Question: When I send ACTION_OPEN_DOCUMENT_TREE intent I can see some kind of SD card label.
How I can get it in my application?

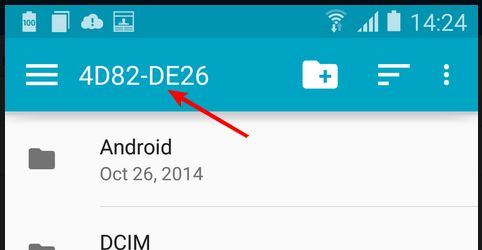
Answer: You should send this intent using startActivityForResult method.
'''
Intent intent = new Intent(Intent.ACTION_OPEN_DOCUMENT_TREE);
intent.putExtra("android.content.extra.SHOW_ADVANCED", true);
startActivityForResult(intent, REQUEST_CODE);
'''
After that you can get the uuid in your onActivityResult method.
'''
public void onActivityResult(int requestCode, int resultCode, Intent data) {
Uri treeUri = intent.getData();
final int splitIndex = treeId.indexOf(':', 1);
final String uuid = treeId.substring(0, splitIndex);
}
'''
uuid is the text, that your are looking for.
If you need to get uuid of all storages, without showing documents tree picker, you can use StorageManager. But getVolumeList, and getUuid methods are hidden so I used reflection to get it.
'''
StorageManager mStorageManager = (android.os.storage.StorageManager) mContext
.getSystemService(Context.STORAGE_SERVICE);
Class<?> storageVolumeClazz = Class.forName("android.os.storage.StorageVolume");
Method getVolumeList = mStorageManager.getClass().getMethod("getVolumeList");
Method getUuid = storageVolumeClazz.getMethod("getUuid");
Object result = getVolumeList.invoke(mStorageManager);
final int length = Array.getLength(result);
for (int i = 0; i < length; i++) {
Object storageVolumeElement = Array.get(result, i);
String uuid = (String) getUuid.invoke(storageVolumeElement);
}
'''